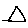
Label: triangle